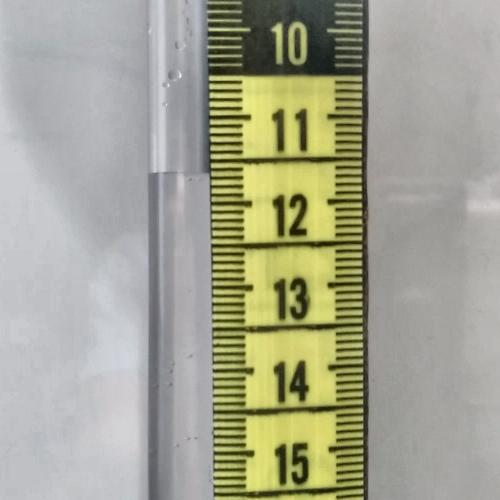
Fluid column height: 11.6 cm